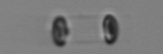
Label: Skeletonema